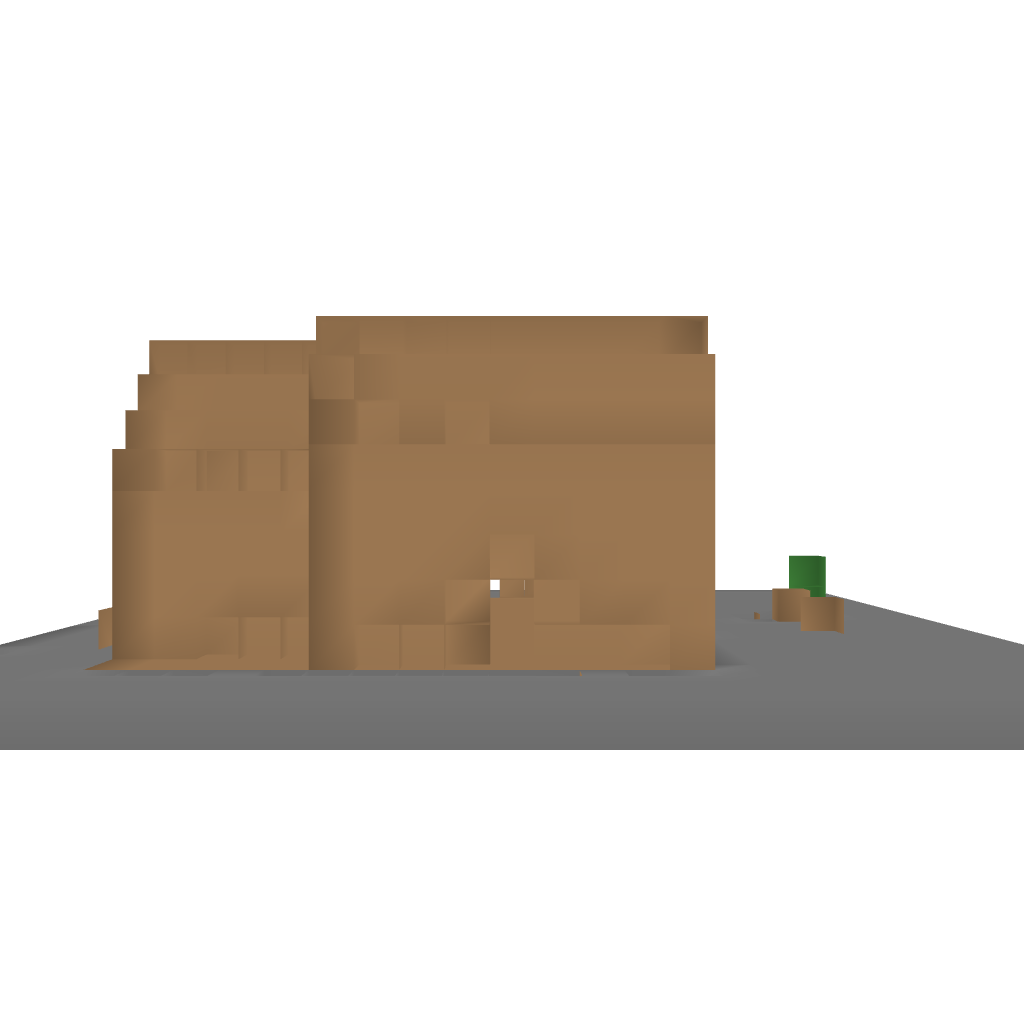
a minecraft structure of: minecart station by zerte bad low quality